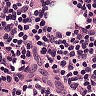
Metastatic tissue present: no